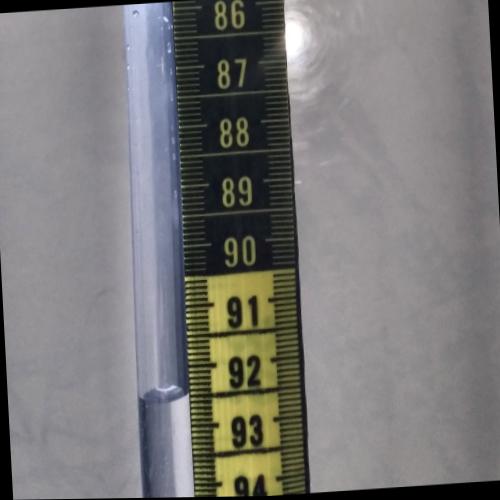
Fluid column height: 92.5 cm